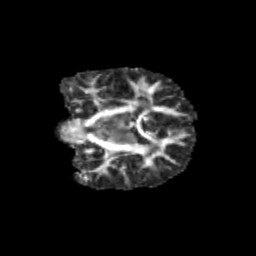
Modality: FA
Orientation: coronal
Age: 11
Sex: male
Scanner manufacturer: siemens
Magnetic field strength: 3 T
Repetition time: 3.8 s
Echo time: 0.07 s